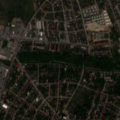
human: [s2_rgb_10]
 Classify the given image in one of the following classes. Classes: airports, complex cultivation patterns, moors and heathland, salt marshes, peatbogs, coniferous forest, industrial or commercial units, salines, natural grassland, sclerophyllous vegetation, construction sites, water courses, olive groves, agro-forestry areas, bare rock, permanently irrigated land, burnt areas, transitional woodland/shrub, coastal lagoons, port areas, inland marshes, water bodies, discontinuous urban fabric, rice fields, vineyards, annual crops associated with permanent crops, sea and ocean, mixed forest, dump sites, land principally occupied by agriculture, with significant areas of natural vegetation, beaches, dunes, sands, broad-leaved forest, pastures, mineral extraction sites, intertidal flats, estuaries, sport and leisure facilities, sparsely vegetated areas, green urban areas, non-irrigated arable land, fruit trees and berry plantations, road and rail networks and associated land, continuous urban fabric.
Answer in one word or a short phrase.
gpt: discontinuous urban fabric, industrial or commercial units, road and rail networks and associated land, green urban areas